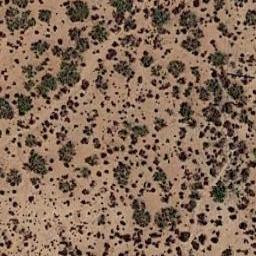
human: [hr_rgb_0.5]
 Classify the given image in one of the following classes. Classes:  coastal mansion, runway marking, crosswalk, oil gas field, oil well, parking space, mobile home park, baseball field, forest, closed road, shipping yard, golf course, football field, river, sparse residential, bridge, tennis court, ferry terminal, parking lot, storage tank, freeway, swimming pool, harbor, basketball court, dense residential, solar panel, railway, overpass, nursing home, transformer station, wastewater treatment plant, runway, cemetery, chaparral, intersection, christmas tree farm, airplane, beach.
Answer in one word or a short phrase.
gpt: chaparral